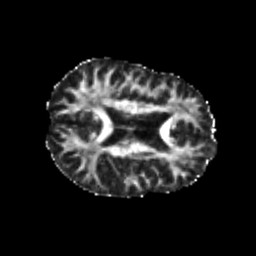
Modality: FA
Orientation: axial
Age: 24
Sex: male
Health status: healthy
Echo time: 0.074 s